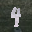
Label: 4